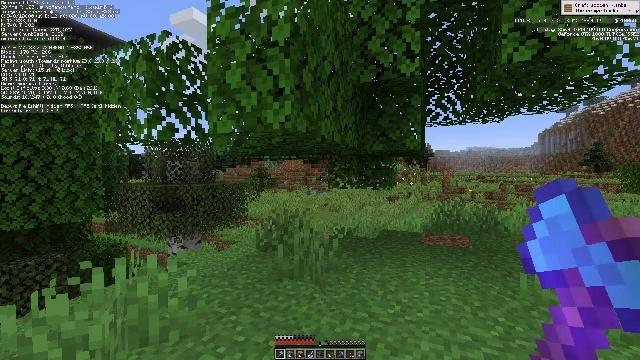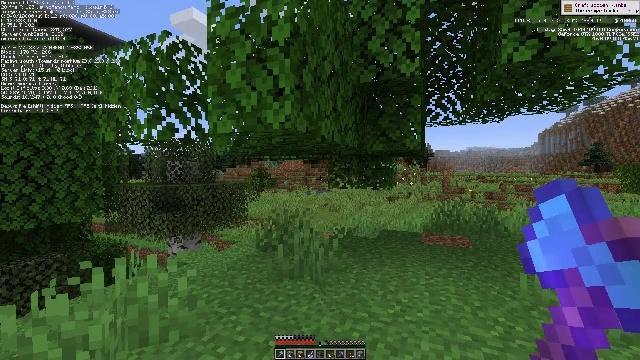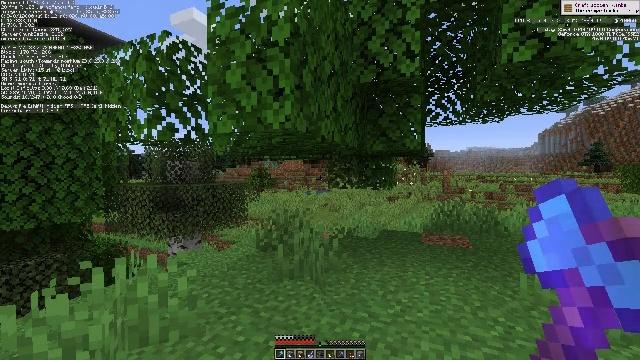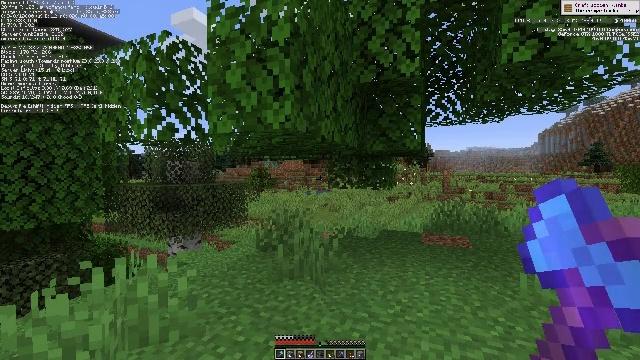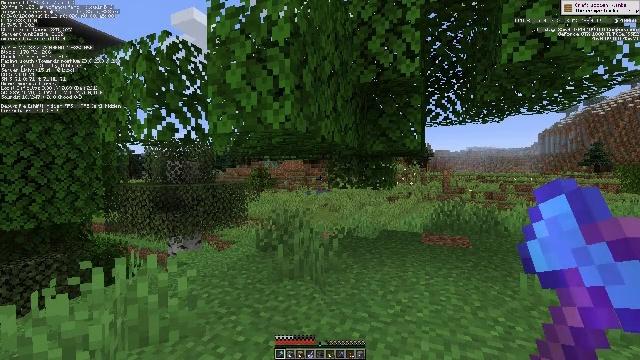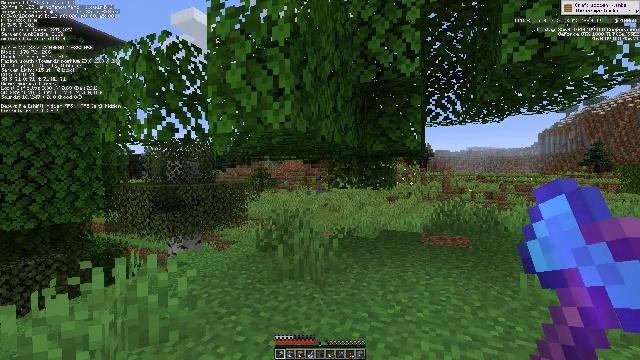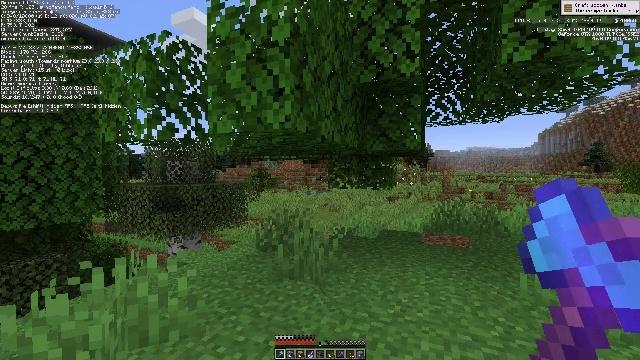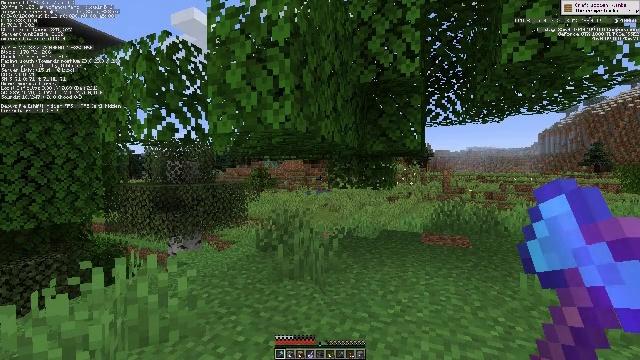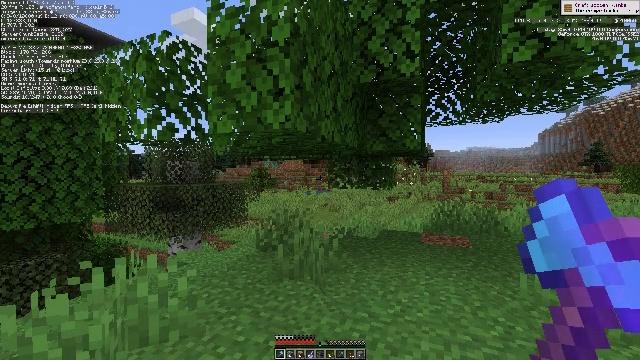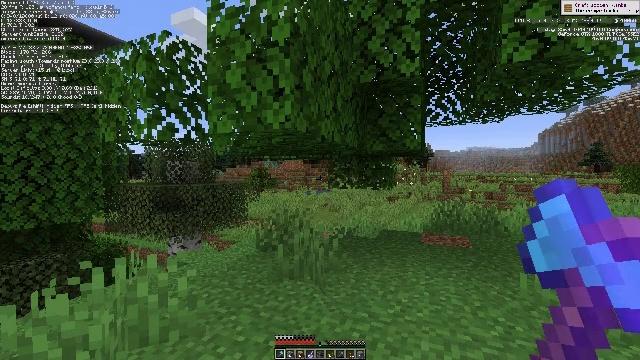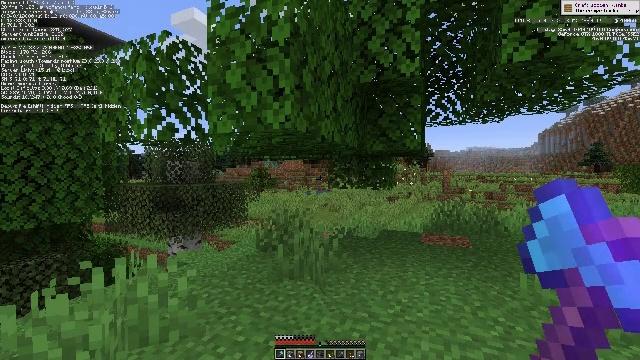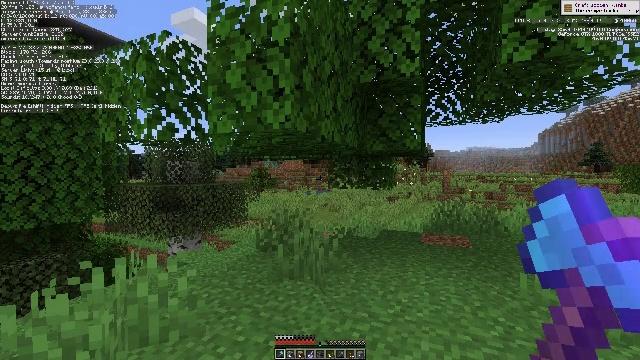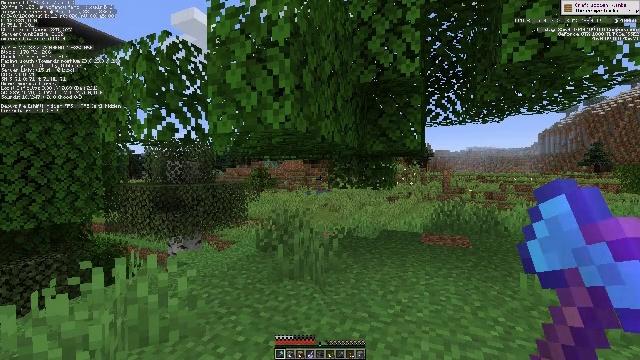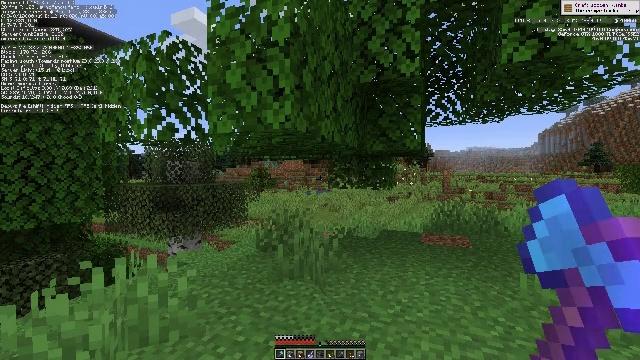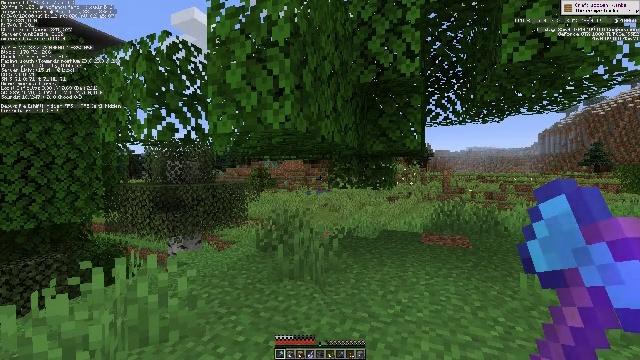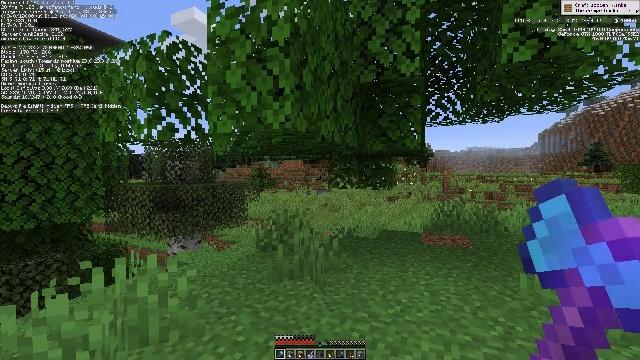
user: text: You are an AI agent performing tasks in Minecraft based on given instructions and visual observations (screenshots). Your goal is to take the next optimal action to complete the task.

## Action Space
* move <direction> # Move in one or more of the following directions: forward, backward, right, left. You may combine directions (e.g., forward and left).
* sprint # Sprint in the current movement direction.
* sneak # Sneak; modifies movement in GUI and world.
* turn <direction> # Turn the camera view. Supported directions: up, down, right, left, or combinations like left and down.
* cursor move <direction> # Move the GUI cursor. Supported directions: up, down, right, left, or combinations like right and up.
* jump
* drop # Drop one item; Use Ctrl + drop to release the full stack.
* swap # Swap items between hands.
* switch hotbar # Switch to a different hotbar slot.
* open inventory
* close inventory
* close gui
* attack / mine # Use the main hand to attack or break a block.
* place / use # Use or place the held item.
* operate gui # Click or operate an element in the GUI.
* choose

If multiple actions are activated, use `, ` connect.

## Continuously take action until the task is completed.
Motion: motion action
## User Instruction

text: Gather oak leaves by attacking.
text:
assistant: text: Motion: no_op
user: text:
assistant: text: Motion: no_op
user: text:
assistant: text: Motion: no_op
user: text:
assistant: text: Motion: no_op
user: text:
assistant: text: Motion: no_op
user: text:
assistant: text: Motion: no_op
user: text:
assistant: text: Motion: no_op
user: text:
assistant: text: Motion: no_op
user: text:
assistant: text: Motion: no_op
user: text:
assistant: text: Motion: no_op
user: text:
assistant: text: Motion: no_op
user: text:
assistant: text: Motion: no_op
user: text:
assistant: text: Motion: no_op
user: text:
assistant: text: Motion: no_op
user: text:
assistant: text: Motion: no_op
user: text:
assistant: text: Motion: no_op
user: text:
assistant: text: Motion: no_op
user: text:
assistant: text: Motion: no_op
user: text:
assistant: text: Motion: no_op
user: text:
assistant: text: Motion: no_op
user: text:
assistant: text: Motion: no_op
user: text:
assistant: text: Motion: no_op
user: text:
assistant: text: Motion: no_op
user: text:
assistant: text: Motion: no_op
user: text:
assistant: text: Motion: no_op
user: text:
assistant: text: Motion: no_op
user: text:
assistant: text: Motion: no_op
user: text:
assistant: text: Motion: no_op
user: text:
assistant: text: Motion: no_op
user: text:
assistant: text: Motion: no_op